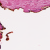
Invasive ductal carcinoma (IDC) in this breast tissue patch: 0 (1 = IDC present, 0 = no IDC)